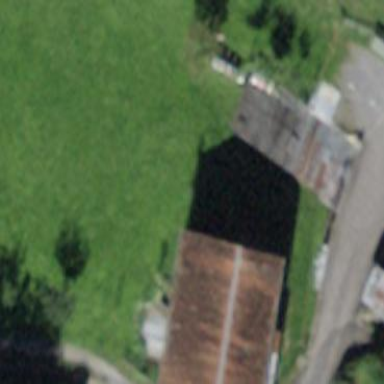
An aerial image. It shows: Farm auxiliary building.